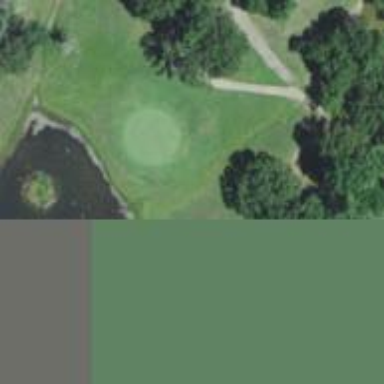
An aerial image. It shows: Golf hole.